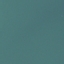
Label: SeaLake